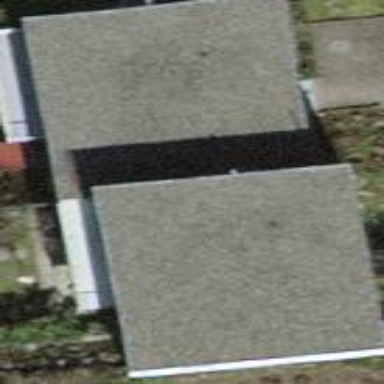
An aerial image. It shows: Flat roof terrace building.